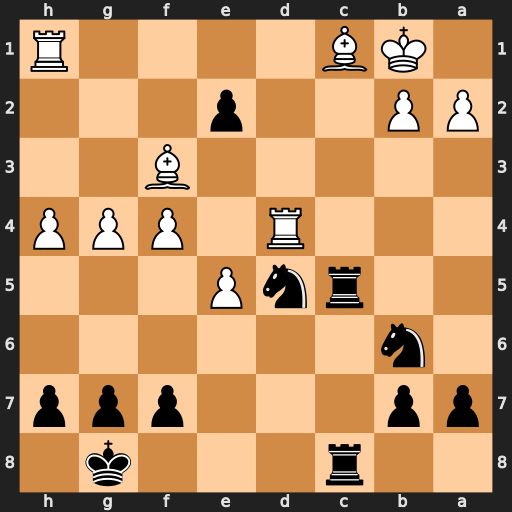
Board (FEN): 2r3k1/pp3ppp/1n6/2rnP3/3R1PPP/5B2/PP2p3/1KB4R
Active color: b
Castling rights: -
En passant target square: -
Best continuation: Rxc1+ Rxc1 Rxc1+ Kxc1 e1=Q+